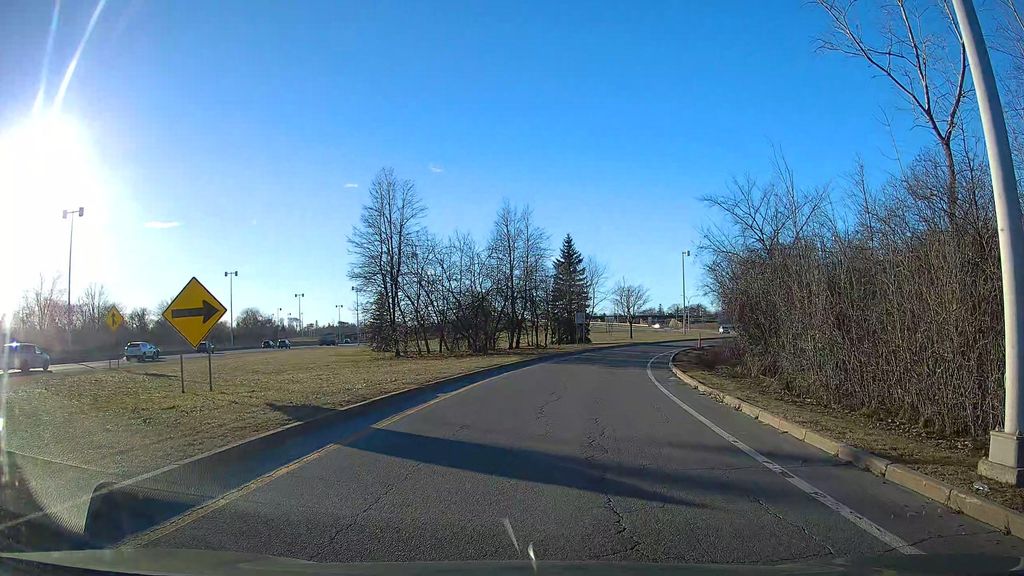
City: montreal